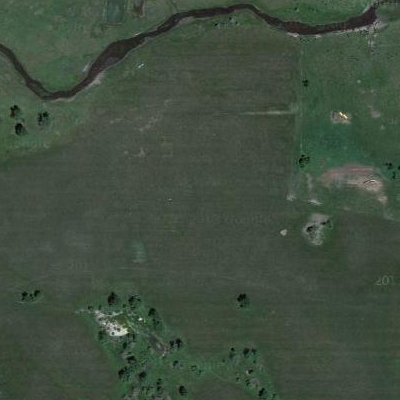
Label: aGrass